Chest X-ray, PA view. Patient: 21 years old, sex M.
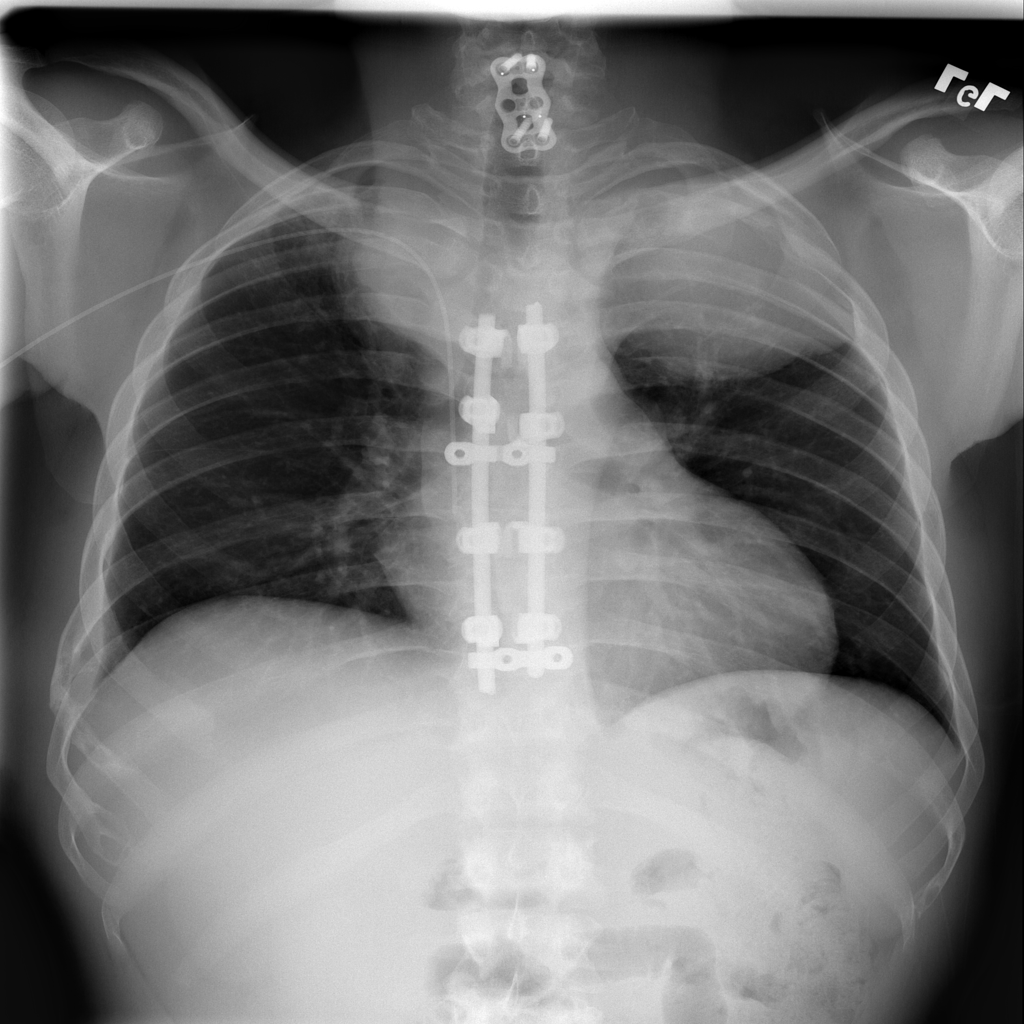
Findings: Mass